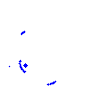
Particle: kaon